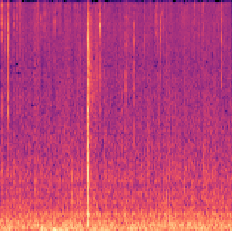
Sound class: Fire crackling